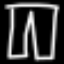
Label: pants